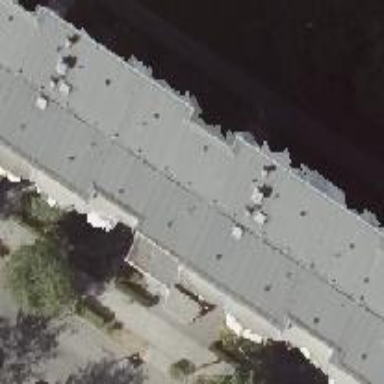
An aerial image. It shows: Building with apartments and flat roof.